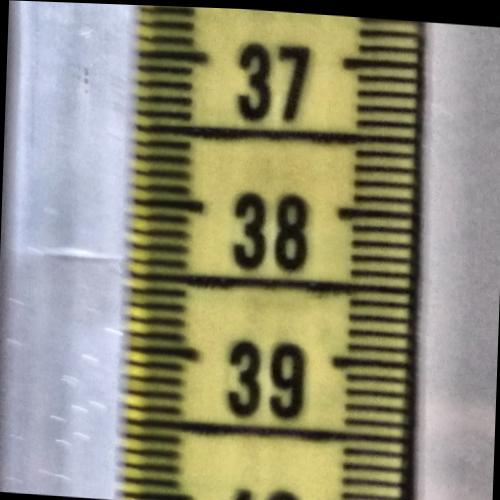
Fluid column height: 38.4 cm